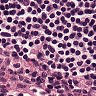
Metastatic tissue present: no